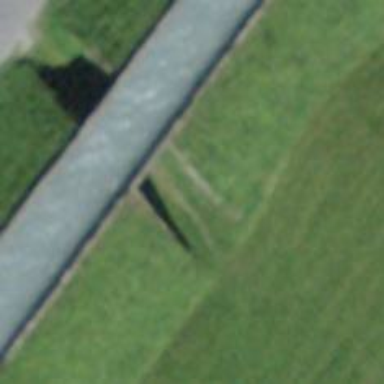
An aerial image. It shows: Retaining wall.